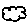
Label: cloud